Breast ultrasound image
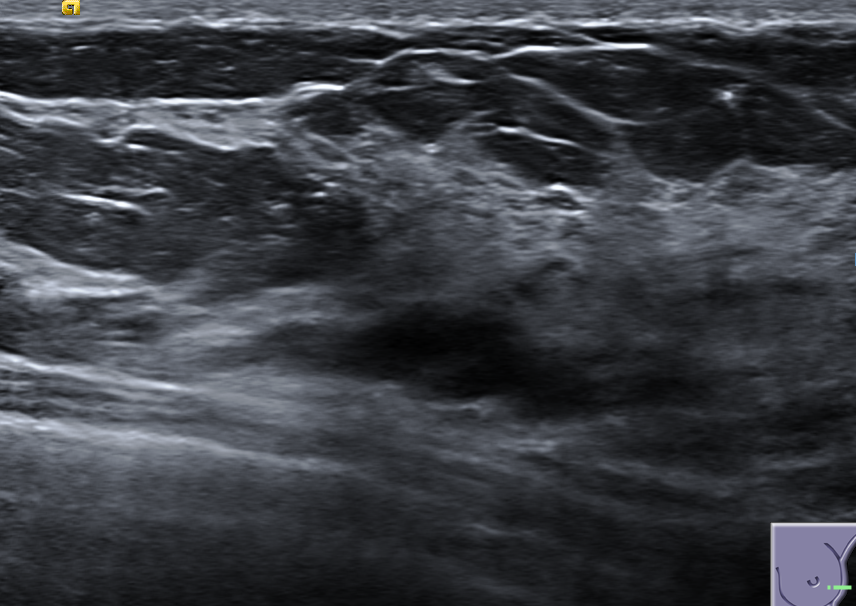
Diagnosis: benign